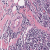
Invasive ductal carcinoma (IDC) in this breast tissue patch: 1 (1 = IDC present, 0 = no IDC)